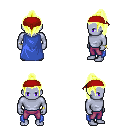
a pixel art fantasy rpg character, male body template, dark elf, purple skin, blue cape, magenta pants, gold long topknot hairstyle, red bandana, bracelets, four views (front, back, left, right), 2x2 character sprite sheet, small pixel art, hard edges, no anti-aliasing